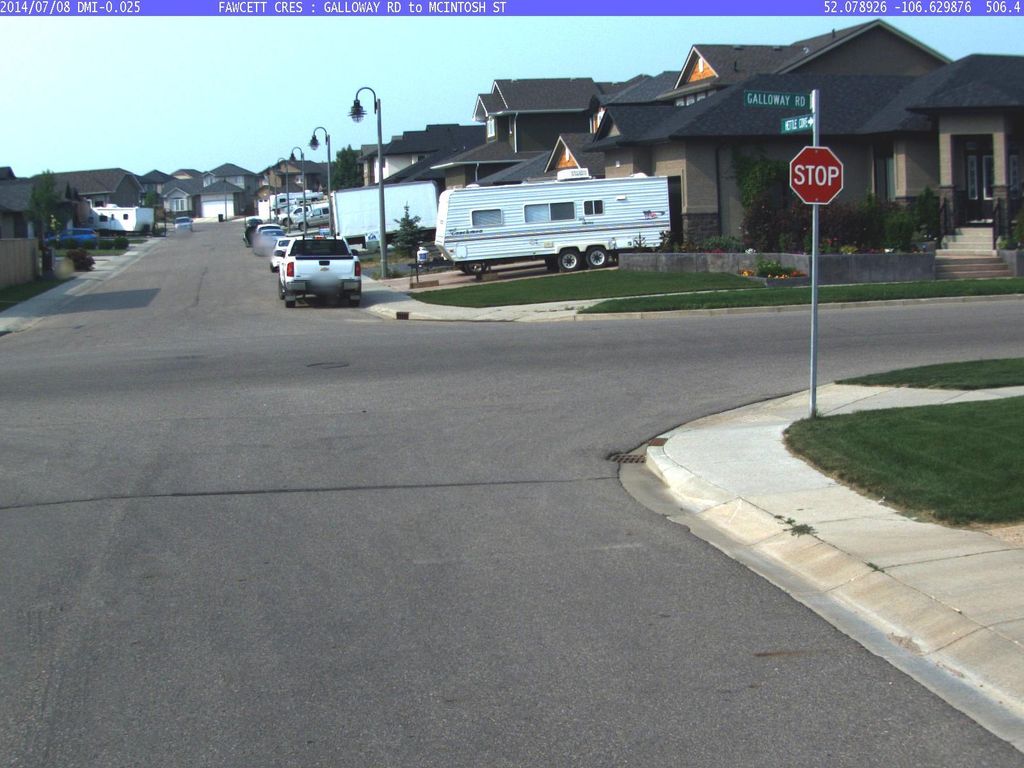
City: saskatoon